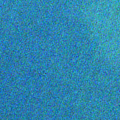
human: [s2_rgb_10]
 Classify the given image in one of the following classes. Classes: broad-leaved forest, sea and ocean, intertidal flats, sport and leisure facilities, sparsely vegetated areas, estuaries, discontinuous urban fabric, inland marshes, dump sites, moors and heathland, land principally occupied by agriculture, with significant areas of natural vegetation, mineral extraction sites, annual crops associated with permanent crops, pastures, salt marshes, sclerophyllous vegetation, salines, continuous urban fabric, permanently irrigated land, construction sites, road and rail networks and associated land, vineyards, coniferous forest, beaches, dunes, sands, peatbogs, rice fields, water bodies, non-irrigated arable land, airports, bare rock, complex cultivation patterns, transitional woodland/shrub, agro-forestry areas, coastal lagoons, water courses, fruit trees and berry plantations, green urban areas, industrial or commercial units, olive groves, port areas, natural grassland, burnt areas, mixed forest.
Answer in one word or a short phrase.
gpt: sea and ocean